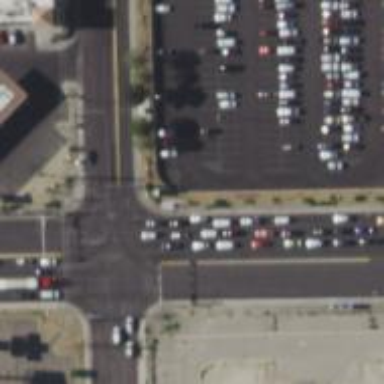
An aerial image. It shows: Solid stop line on the road marking.